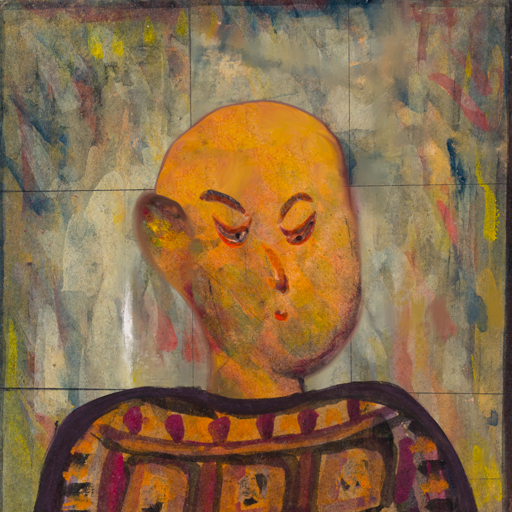
Background: GypsyMother, Head And Neck Side: Gypsy_Mother, Face Side: Hypocrite, Bust: Doll, Hair Side: Blank, Head Accessory: Blank, Second Necklace: Blank, Necklace: Blank, Baby: Blank